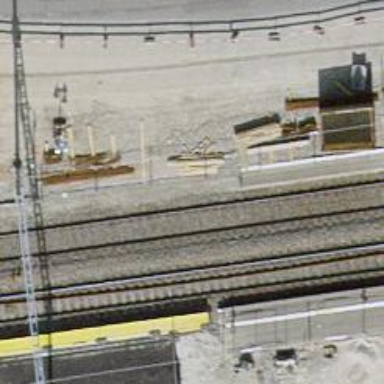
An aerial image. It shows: Railway track with contact line for electrification.